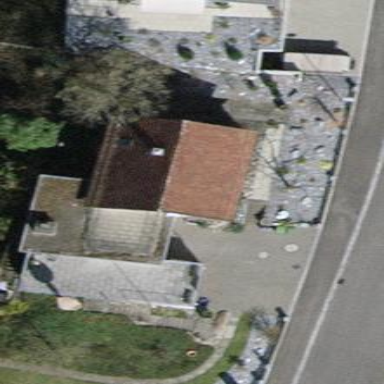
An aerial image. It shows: Building with tiled roof.